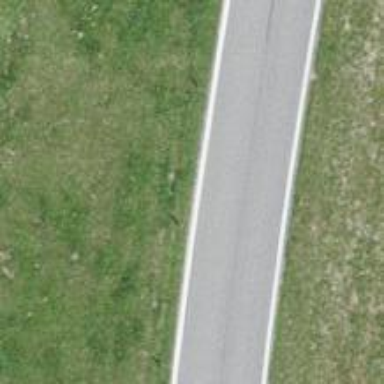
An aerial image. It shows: Tertiary road.